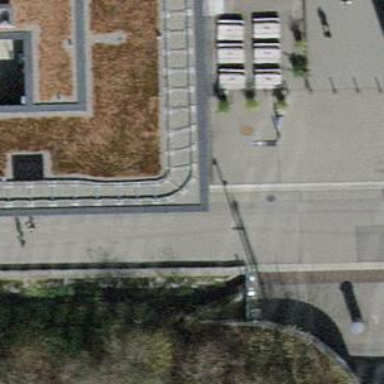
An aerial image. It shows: Metal steps on the road.